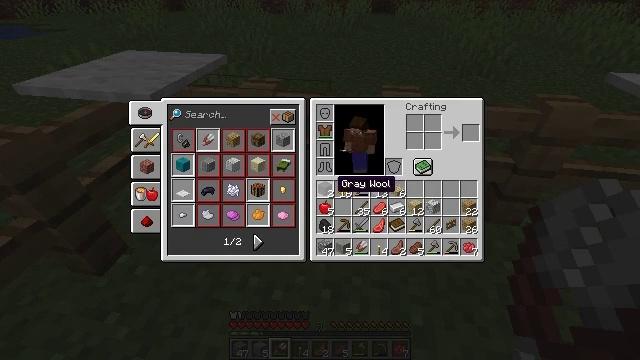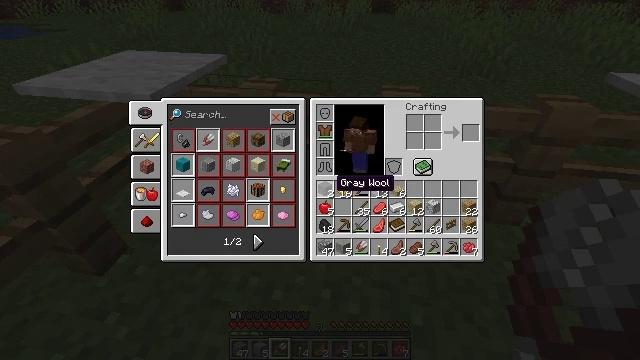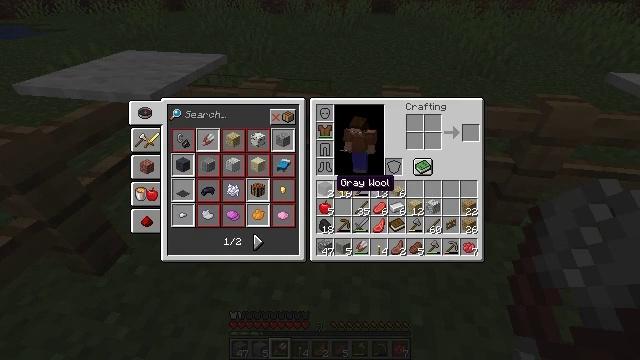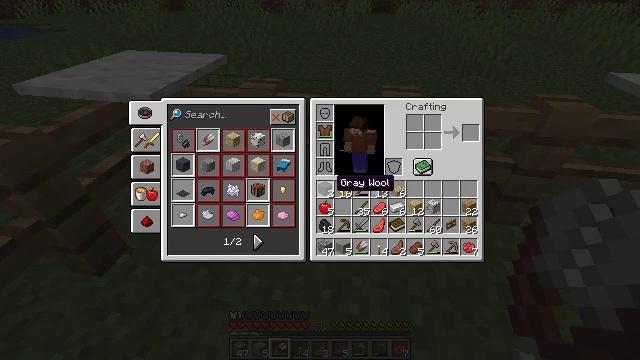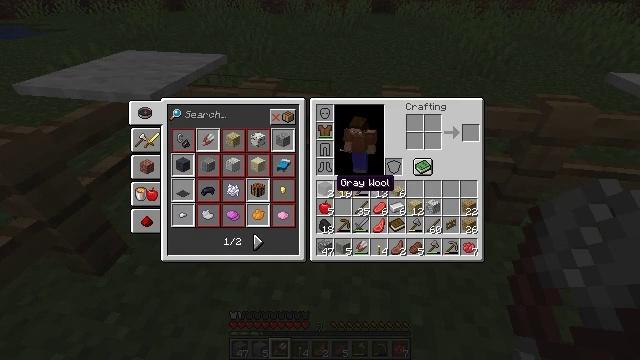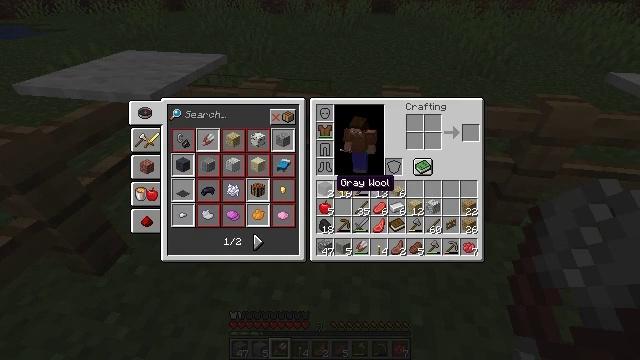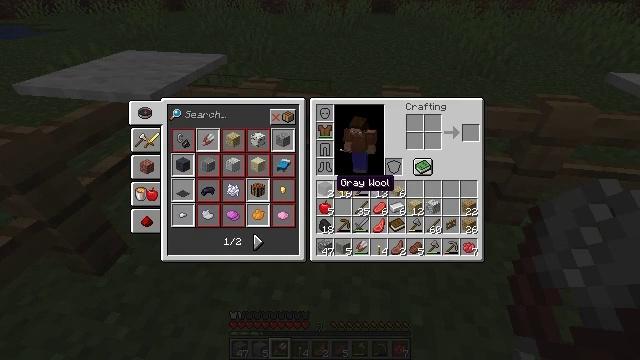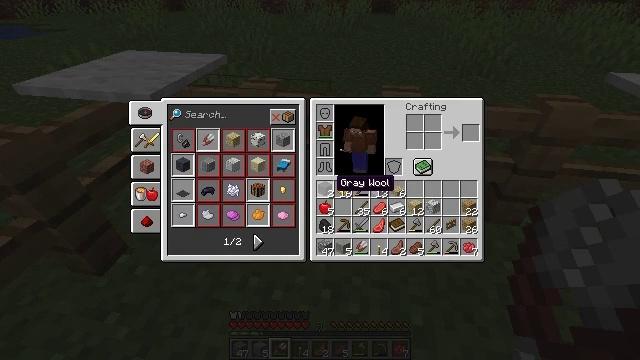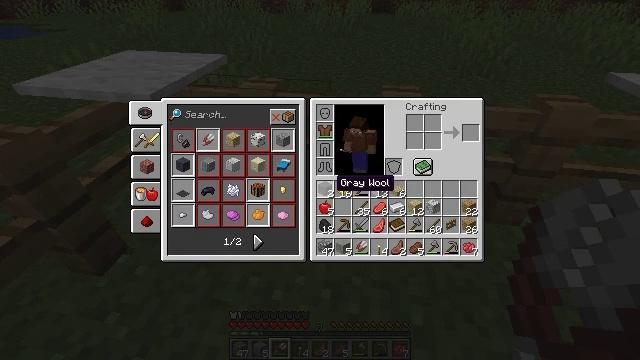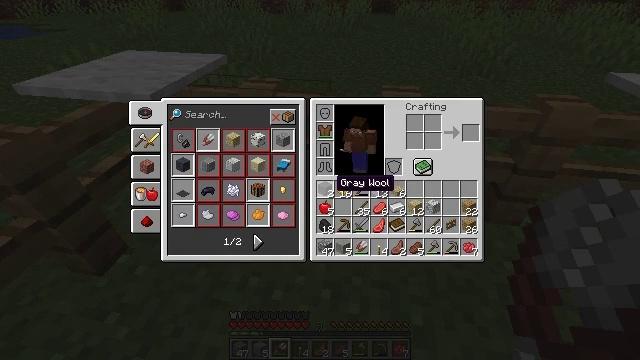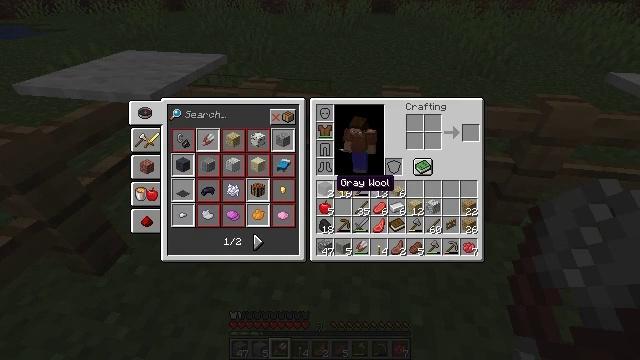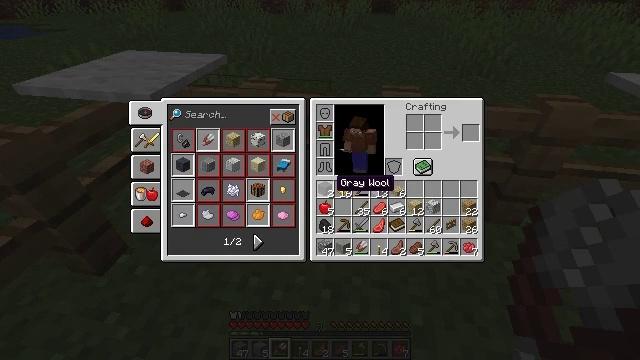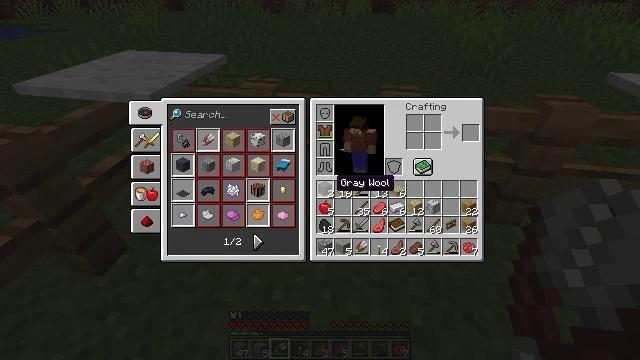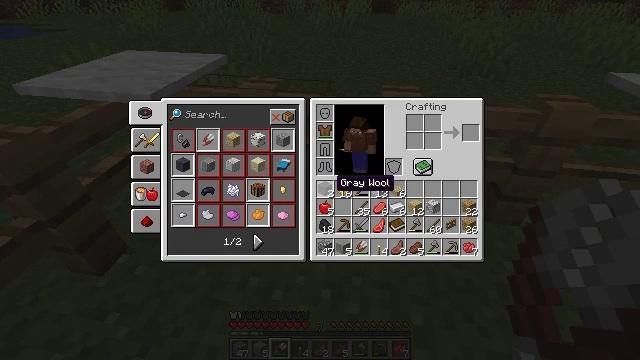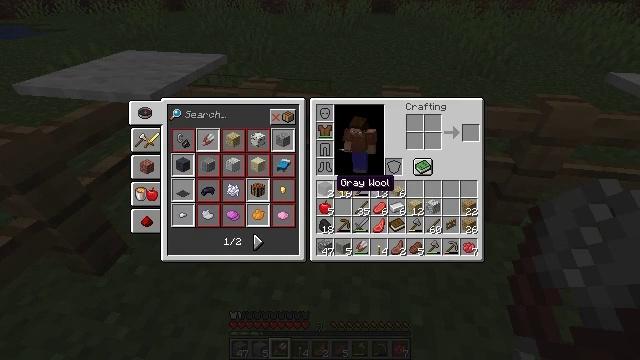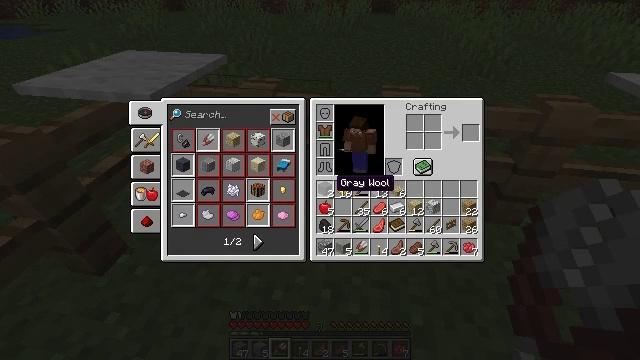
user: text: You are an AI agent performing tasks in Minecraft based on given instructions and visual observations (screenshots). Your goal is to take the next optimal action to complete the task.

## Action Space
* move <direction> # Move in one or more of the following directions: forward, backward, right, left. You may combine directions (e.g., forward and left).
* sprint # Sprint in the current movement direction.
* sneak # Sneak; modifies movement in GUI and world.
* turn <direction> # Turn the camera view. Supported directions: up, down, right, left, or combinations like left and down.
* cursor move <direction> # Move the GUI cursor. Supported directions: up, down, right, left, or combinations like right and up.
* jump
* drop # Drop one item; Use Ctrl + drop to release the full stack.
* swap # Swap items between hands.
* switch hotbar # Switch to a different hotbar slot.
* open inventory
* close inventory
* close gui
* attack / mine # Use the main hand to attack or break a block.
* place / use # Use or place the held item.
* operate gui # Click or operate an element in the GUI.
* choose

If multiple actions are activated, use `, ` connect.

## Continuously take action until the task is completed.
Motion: motion action
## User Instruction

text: Craft an iron door by using iron ingots in the crafting table.
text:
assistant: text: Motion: no_op
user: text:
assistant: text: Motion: no_op
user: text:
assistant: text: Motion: no_op
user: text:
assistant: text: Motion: no_op
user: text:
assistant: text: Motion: no_op
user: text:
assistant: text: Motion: no_op
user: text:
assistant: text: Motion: no_op
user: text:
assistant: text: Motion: no_op
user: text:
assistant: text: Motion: no_op
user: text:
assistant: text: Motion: no_op
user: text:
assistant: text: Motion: no_op
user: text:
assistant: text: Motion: no_op
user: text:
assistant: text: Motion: no_op
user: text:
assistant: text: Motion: no_op
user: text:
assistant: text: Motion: no_op
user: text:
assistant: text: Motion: no_op
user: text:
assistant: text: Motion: no_op
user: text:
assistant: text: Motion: no_op
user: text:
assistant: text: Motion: no_op
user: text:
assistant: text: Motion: no_op
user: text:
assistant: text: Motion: no_op
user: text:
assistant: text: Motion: cursor move right
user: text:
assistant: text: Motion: cursor move right
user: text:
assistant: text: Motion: cursor move right
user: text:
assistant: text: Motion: cursor move right
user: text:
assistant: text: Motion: cursor move right
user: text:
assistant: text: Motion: cursor move right
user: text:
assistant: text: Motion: no_op
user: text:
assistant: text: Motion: close inventory
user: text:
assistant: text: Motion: close inventory